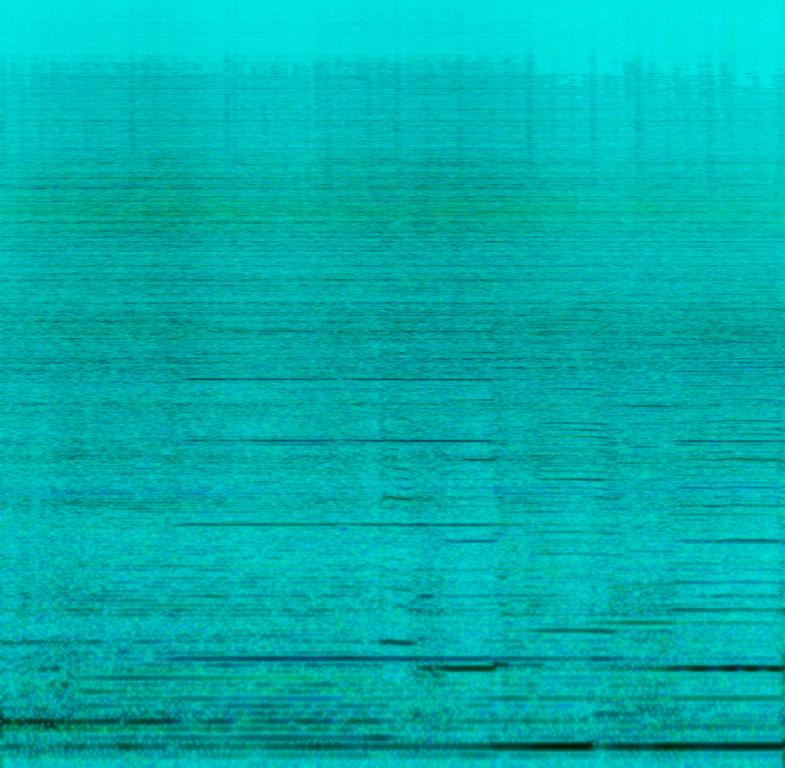
A lot of high frequencies that are produced by an e-bass and two distorted electric guitars are running through amps that are sounding highly overdriven. The drums silently build up the atmosphere before all instruments are loudly breaking into the next part of the song. The drums with crash hits and the guitars and bass with one single low note while a male voice is screaming. This song may be playing at a festival.